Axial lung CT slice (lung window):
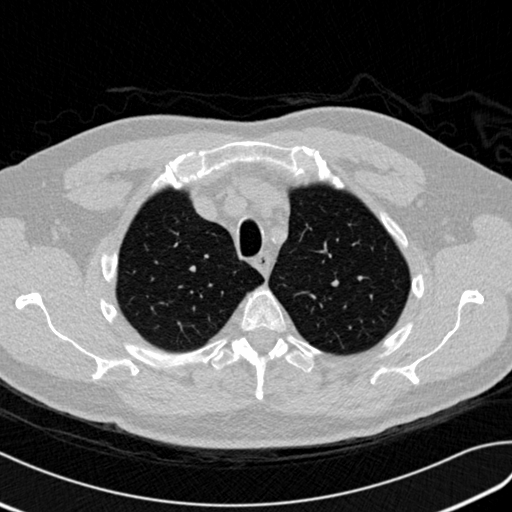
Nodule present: no